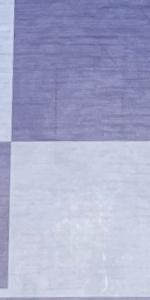
Label: Empty